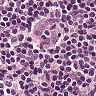
Metastatic tissue present: no